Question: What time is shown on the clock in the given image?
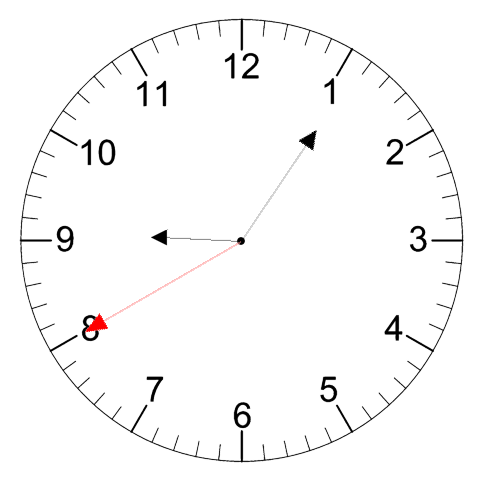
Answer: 09:05:40